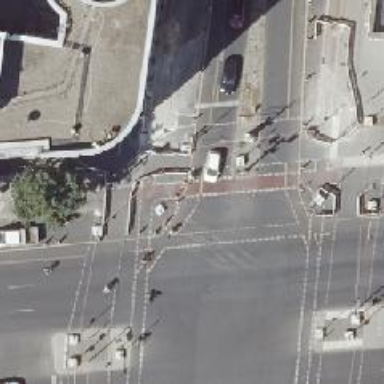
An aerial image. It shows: Asphalt footway with marked crossing equipped with traffic signals.